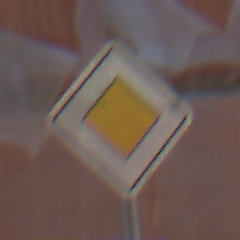
Verkehrszeichen: Vorfahrtsstrasse
Umgebung: Outdoor, Nature
Tageszeit: MorningAfternoon
Wetter: Clear
Licht: Natural
Jahreszeit: Summer
Kontrast: HighContrast